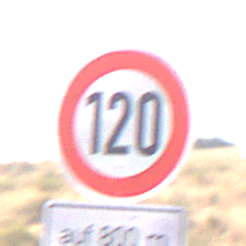
Verkehrszeichen: Geschwindigkeit120
Zusatzzeichen unten: LaengeEinerStrecke5
Umgebung: Outdoor, Nature
Tageszeit: Midday
Wetter: PartlyCloudy
Licht: Natural
Jahreszeit: NotSpecified
Kontrast: HighContrast